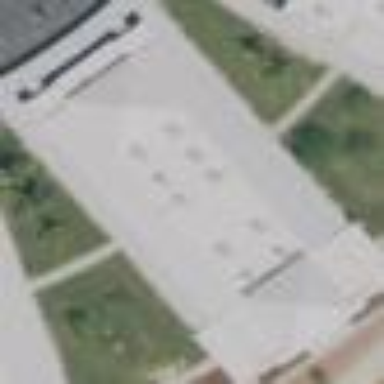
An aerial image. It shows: School building.